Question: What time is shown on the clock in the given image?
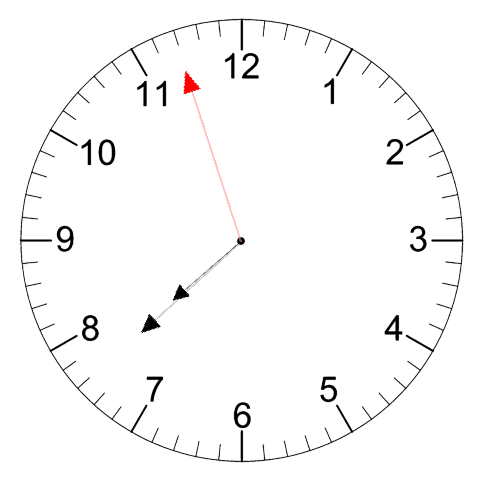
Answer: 07:37:57